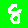
Digit: 8